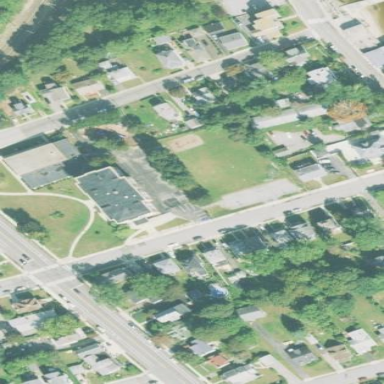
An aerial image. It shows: School.